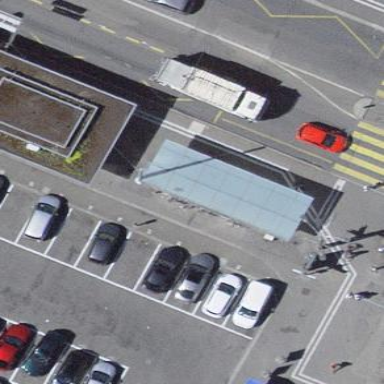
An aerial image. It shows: Transportation building with public transport shelter.